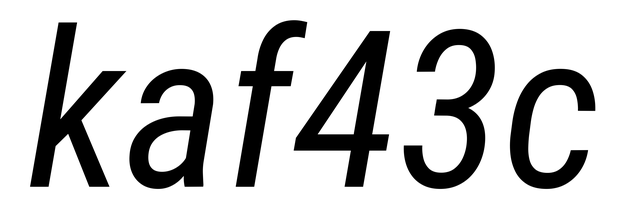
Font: Roboto-Italic_Condensed_Italic